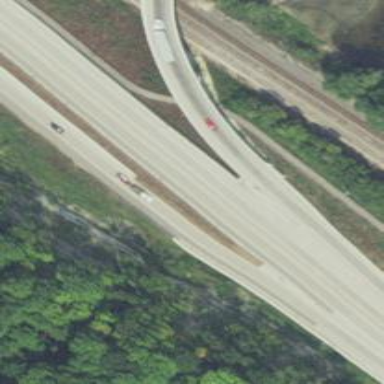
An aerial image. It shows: Trunk link highway.